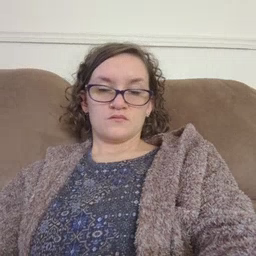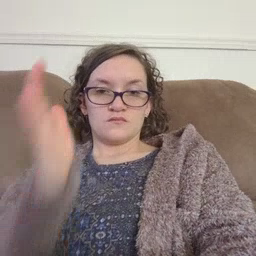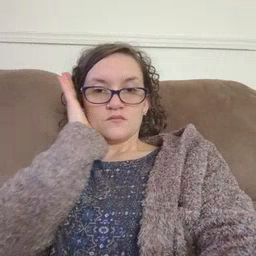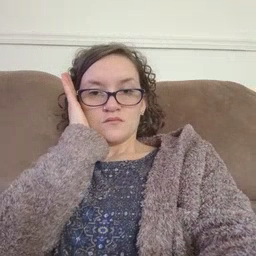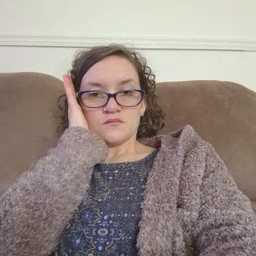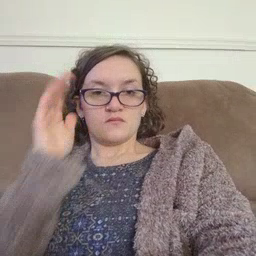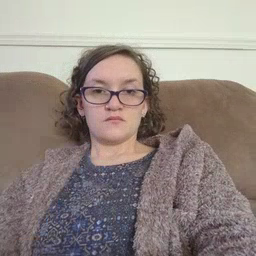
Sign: bed